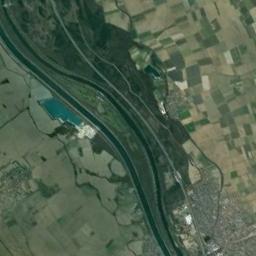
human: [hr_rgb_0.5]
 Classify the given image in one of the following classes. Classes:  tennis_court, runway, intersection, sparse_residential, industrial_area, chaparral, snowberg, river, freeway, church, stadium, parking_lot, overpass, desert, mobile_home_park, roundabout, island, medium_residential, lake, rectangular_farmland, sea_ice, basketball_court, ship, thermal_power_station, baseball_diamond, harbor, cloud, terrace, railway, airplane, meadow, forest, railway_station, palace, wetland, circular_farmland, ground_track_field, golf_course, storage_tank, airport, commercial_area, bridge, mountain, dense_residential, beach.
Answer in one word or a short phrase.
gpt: river